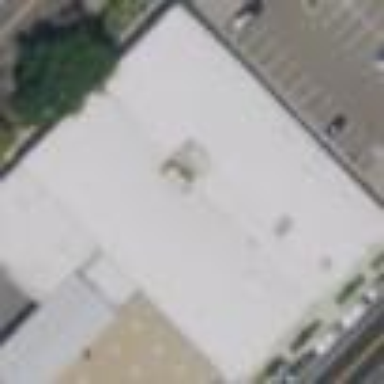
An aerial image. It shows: Industrial building with dark grey roof.